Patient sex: M
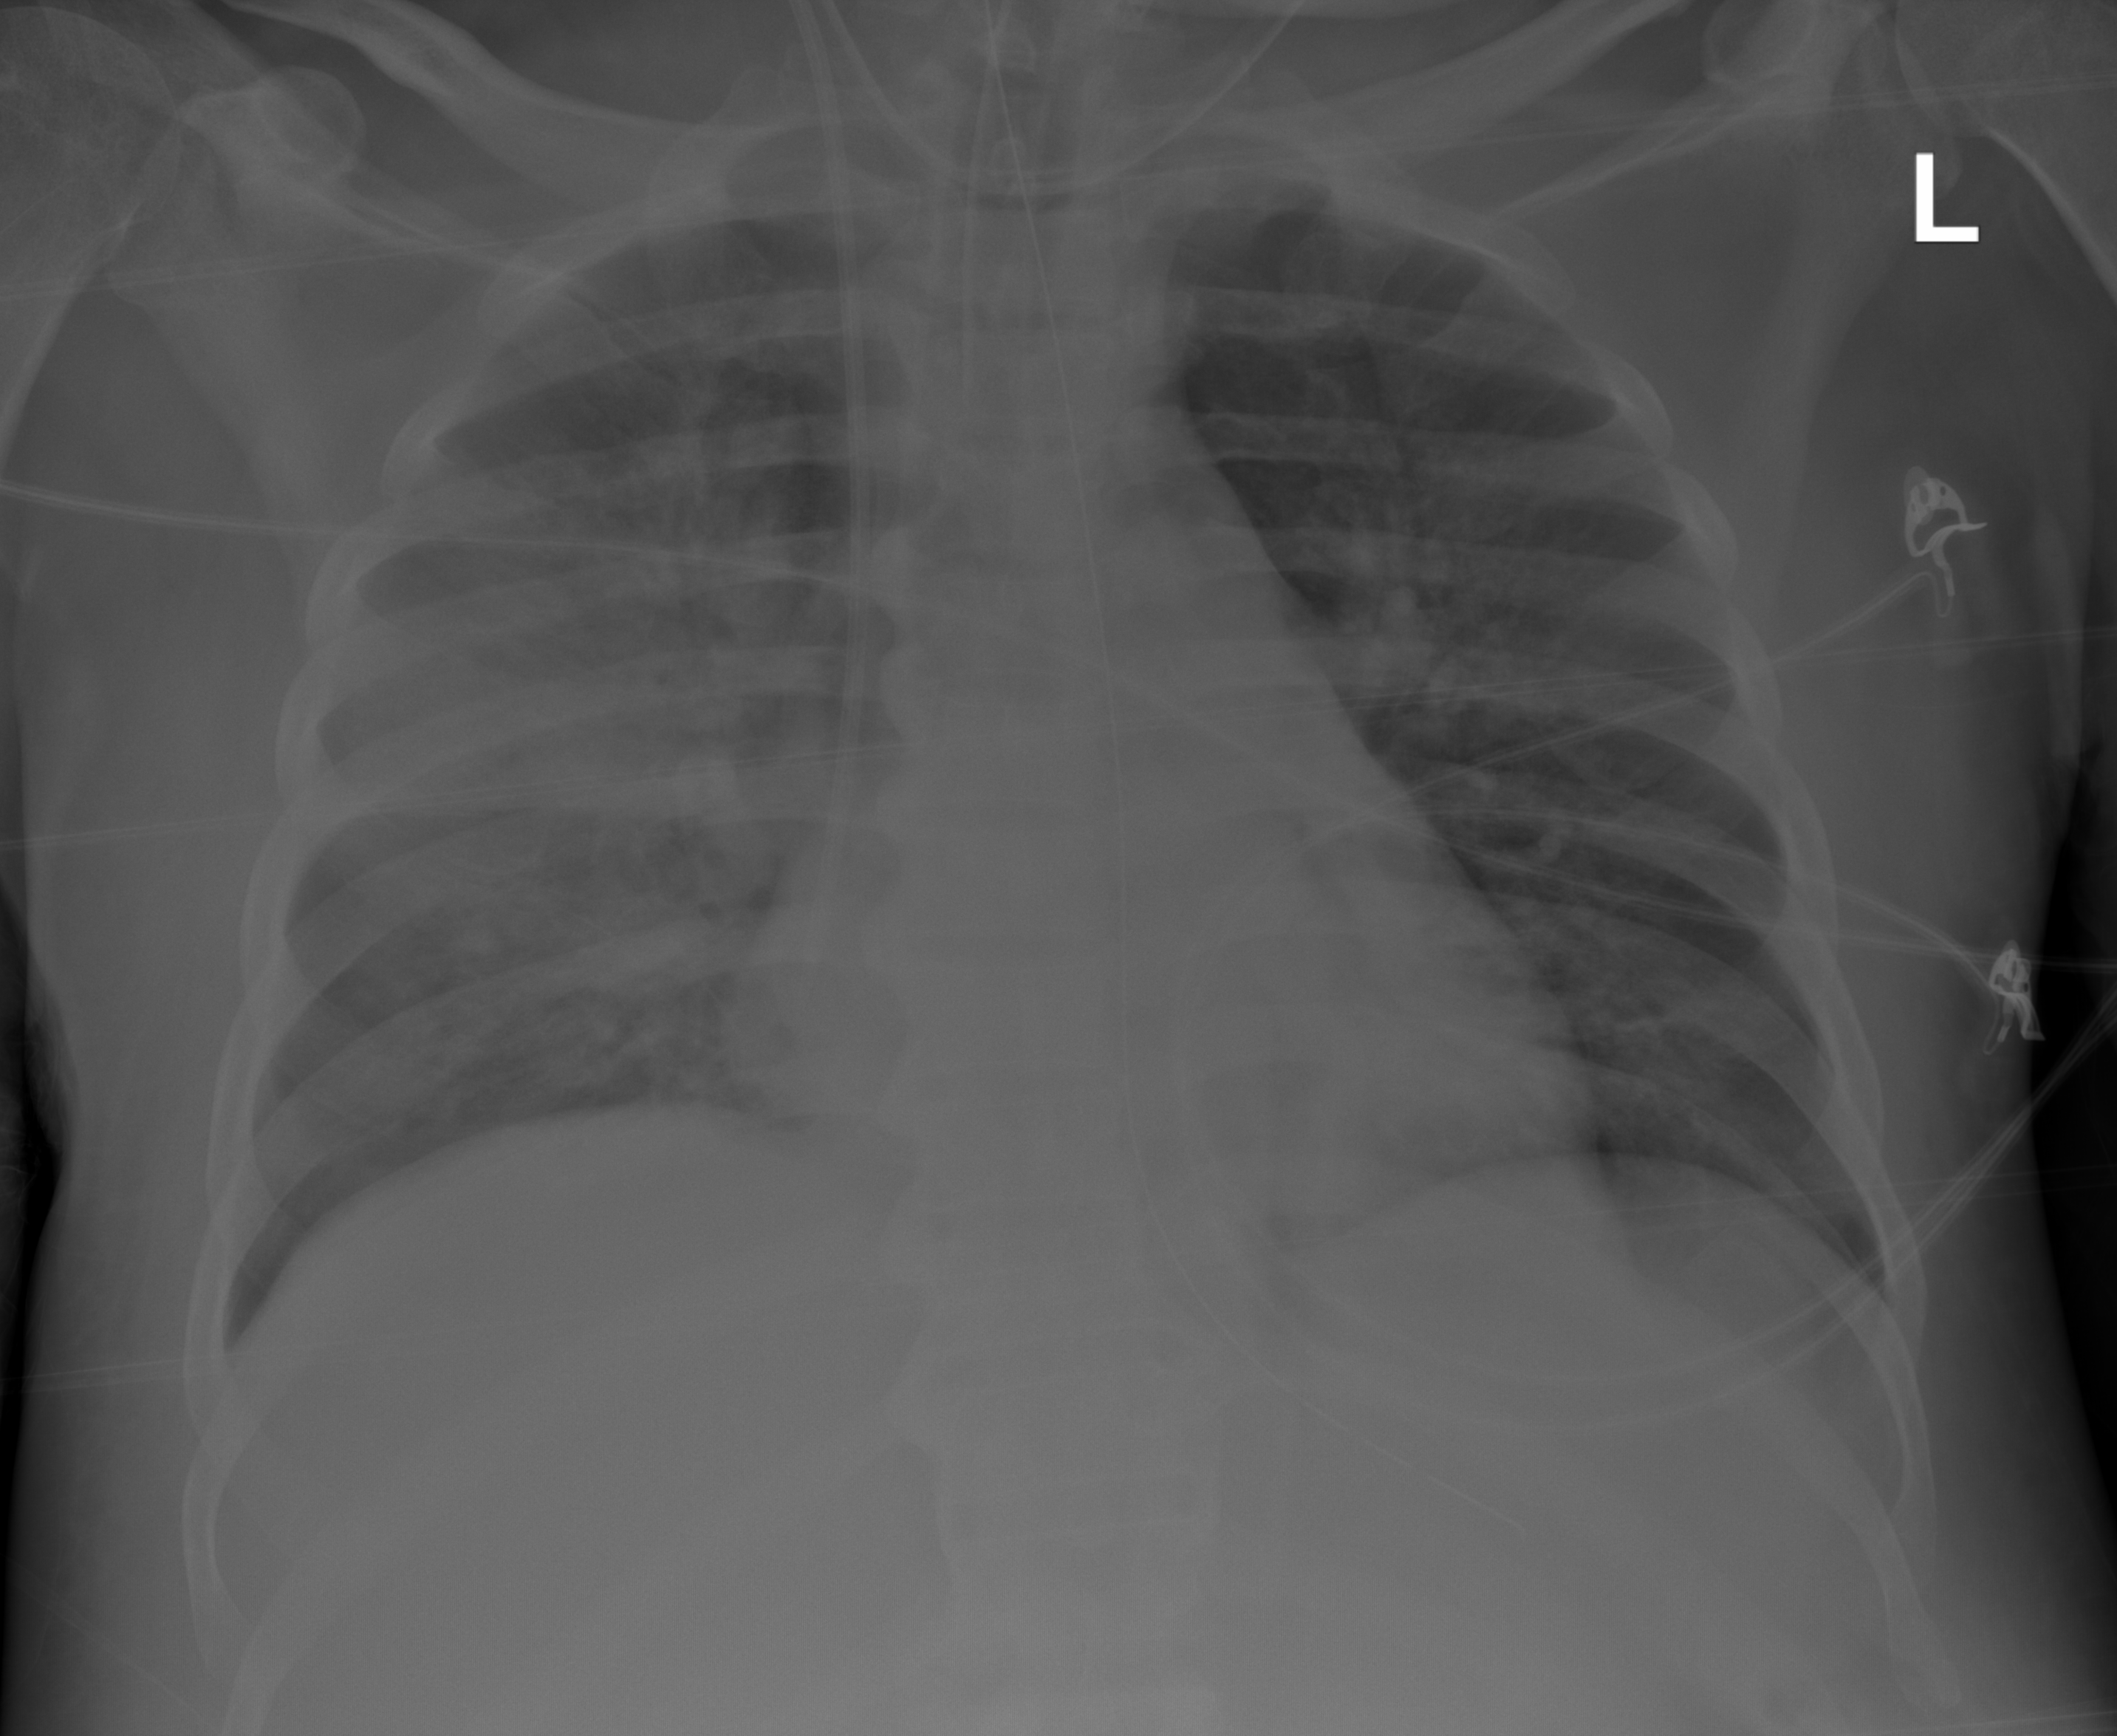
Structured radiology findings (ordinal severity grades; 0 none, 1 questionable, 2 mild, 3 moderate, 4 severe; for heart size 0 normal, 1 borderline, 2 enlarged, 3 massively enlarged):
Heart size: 0
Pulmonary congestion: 0
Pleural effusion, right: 0
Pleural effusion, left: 0
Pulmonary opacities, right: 3
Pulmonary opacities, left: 2
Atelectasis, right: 3
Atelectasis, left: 2